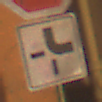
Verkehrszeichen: VerlaufVorfahrtsstrasse4
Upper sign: Stop
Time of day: Night
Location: Outdoor (Urban)
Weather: Clear
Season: NotSpecified
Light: Artificial